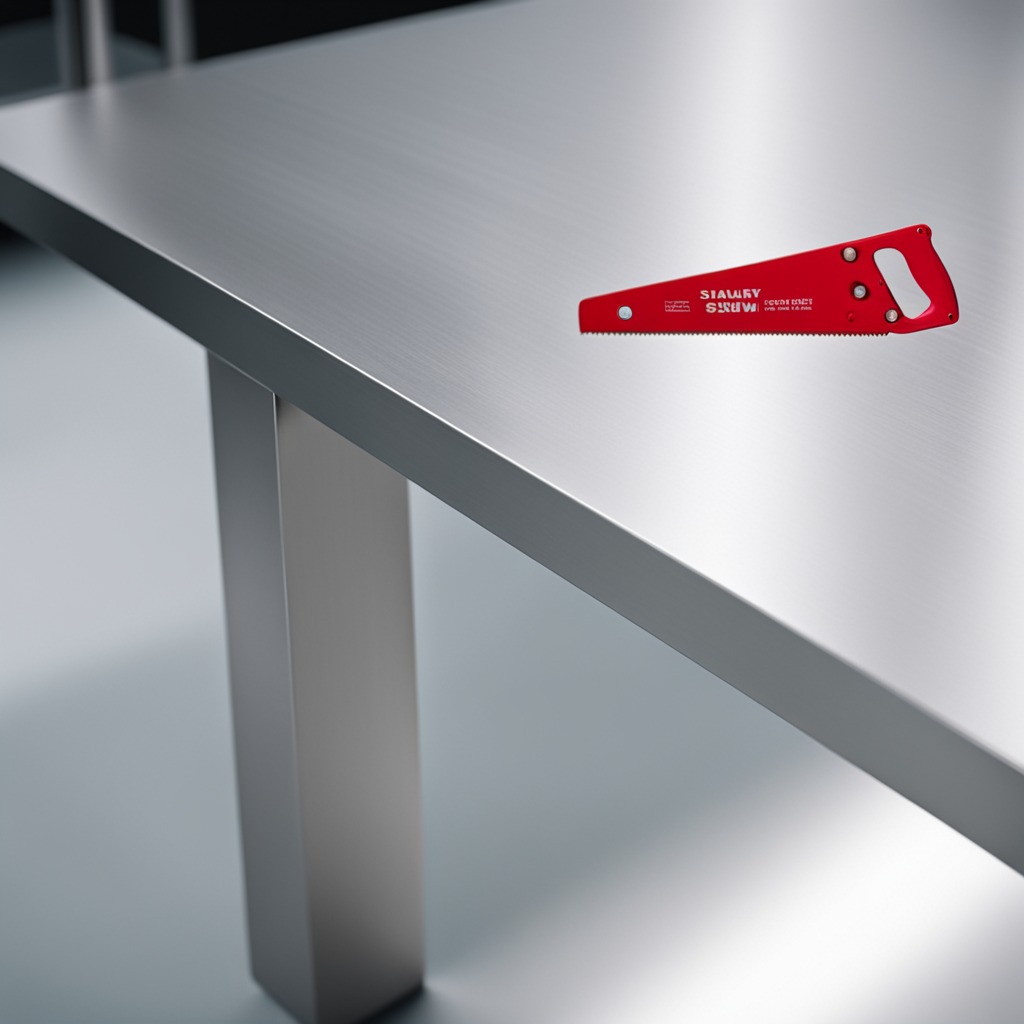
A metal saw is lying on the stainless steel table.